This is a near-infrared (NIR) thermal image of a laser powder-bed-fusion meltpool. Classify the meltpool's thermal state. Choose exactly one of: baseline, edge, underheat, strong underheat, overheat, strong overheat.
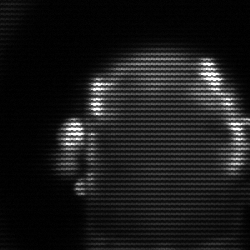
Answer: baseline